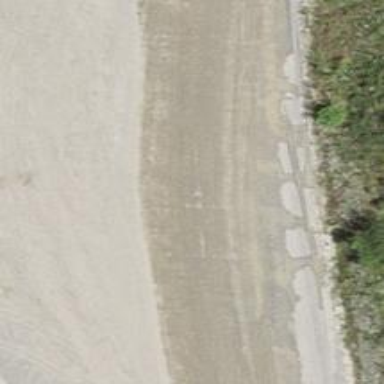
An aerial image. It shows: Gravel track with grade2 quality.